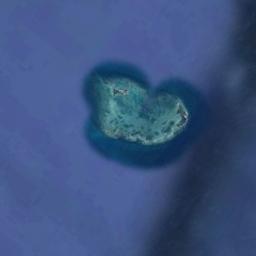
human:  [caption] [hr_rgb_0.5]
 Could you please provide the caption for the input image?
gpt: The island is surrounded by light blue waters .

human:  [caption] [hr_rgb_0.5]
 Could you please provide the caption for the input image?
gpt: A group of green islands on the blue sea .

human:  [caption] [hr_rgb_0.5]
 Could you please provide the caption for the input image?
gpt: The island is surrounded by water .

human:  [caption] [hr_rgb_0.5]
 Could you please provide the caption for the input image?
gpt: The island is desolate .

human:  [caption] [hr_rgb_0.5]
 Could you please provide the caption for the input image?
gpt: The green island is on a blue sea .